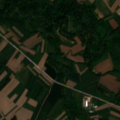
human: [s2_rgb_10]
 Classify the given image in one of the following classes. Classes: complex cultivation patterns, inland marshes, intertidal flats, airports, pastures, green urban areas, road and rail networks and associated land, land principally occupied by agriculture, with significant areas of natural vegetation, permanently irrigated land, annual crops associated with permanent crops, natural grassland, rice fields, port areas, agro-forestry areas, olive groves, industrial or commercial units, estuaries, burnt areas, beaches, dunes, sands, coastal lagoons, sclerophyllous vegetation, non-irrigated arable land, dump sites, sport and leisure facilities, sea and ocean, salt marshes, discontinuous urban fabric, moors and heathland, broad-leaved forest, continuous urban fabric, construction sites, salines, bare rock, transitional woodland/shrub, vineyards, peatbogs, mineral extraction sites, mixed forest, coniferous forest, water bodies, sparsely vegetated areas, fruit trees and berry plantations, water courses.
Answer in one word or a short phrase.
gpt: complex cultivation patterns, land principally occupied by agriculture, with significant areas of natural vegetation, broad-leaved forest